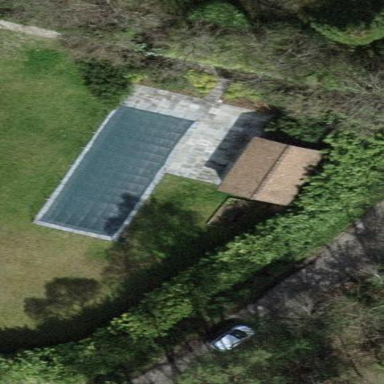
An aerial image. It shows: Outdoor swimming pool on leisure land.